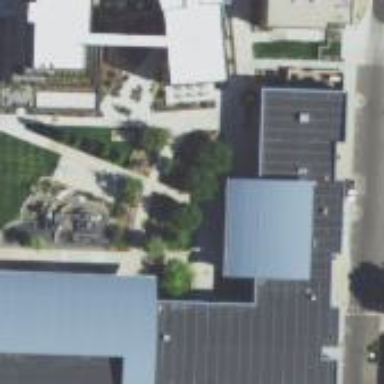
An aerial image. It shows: School building.